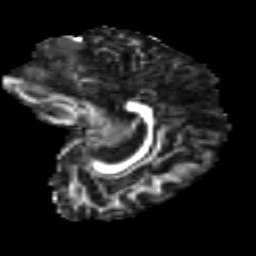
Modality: FA
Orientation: sagittal
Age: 10
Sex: male
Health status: ill
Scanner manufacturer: ge
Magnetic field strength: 3 T
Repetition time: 6.752 s
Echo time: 0.079 s